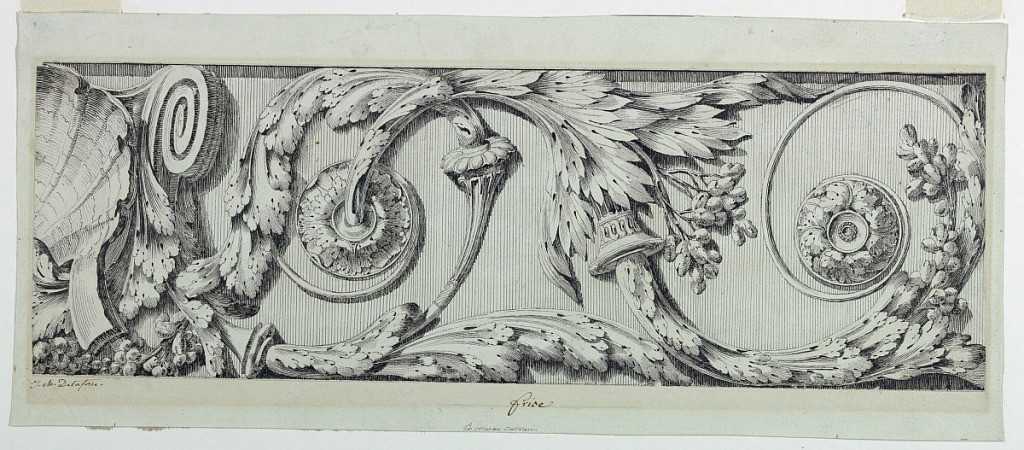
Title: Frieze with Rinceau
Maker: Jean-Charles Delafosse, French, 1734 – 1789
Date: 1775–80
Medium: Pen and black ink, traces of black chalk on white laid paper
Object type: Drawing
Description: The right half is shown: rinceau flanking a shell, half of which is shown.